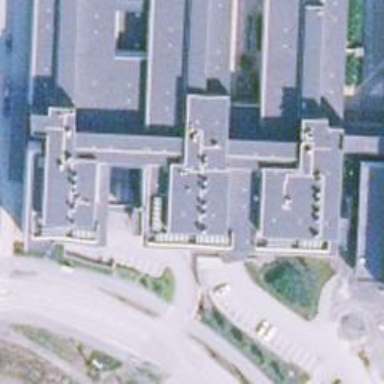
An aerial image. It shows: Healthcare facility identified as hospital.